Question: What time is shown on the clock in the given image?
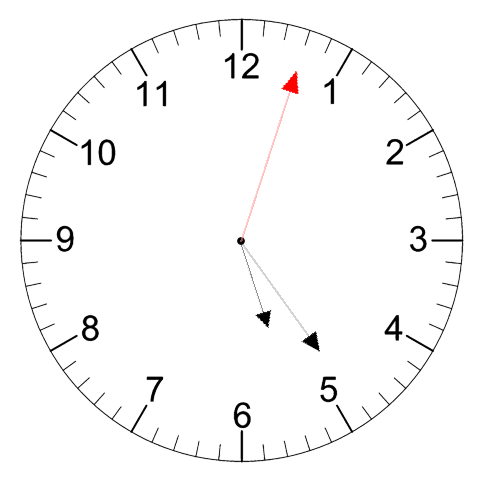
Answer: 05:24:03